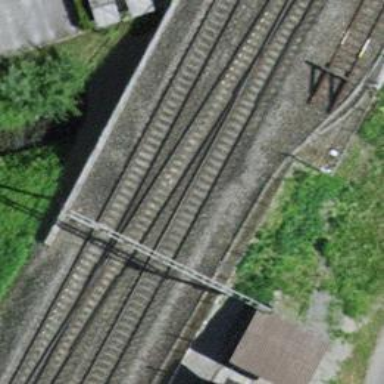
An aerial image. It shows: Bridge over railway with electrified contact lines.